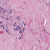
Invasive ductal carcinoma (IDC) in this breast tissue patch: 1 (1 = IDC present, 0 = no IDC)